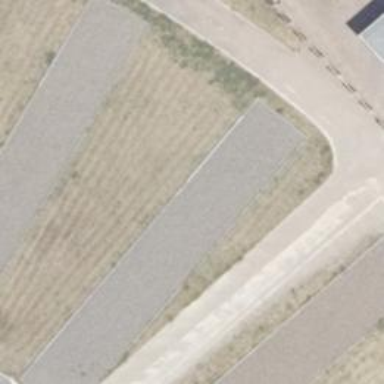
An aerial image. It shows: Historic barrack building with gravel surface.